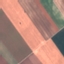
Land use / land cover class: AnnualCrop